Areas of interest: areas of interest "Commercial service"
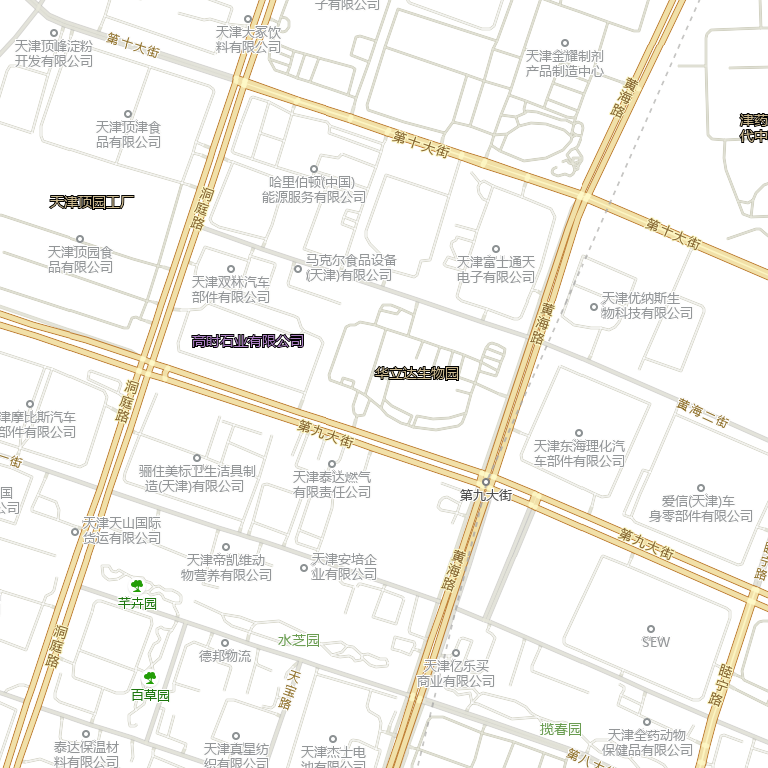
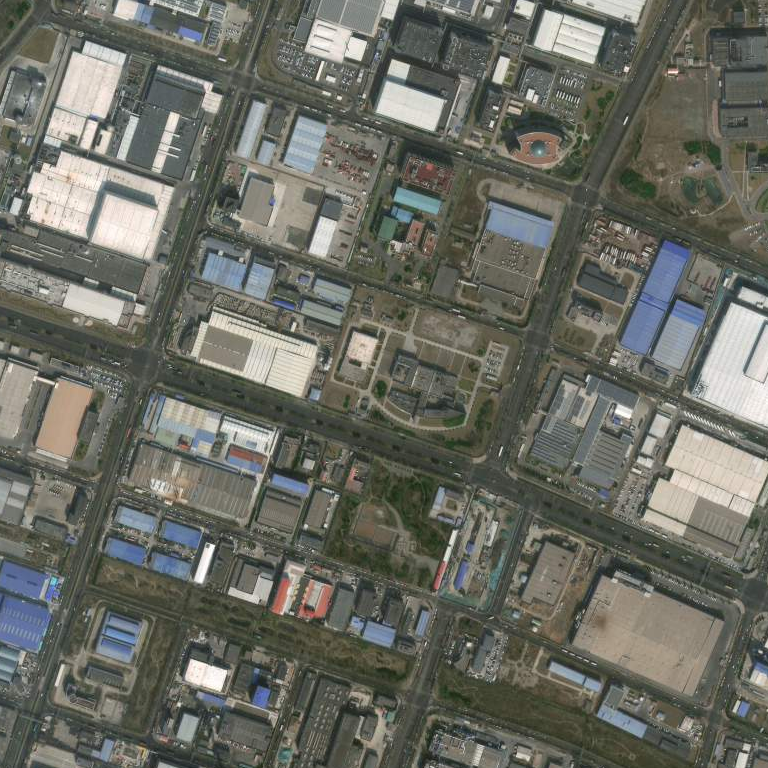